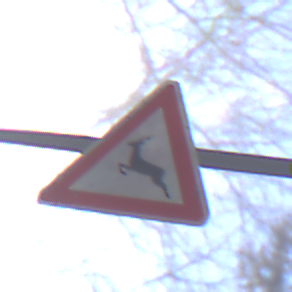
Verkehrszeichen: WildwechselRechts
Umgebung: Outdoor, Nature
Tageszeit: MorningAfternoon
Wetter: Clear
Licht: Natural
Jahreszeit: Winter
Kontrast: HighContrast